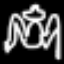
Label: frog